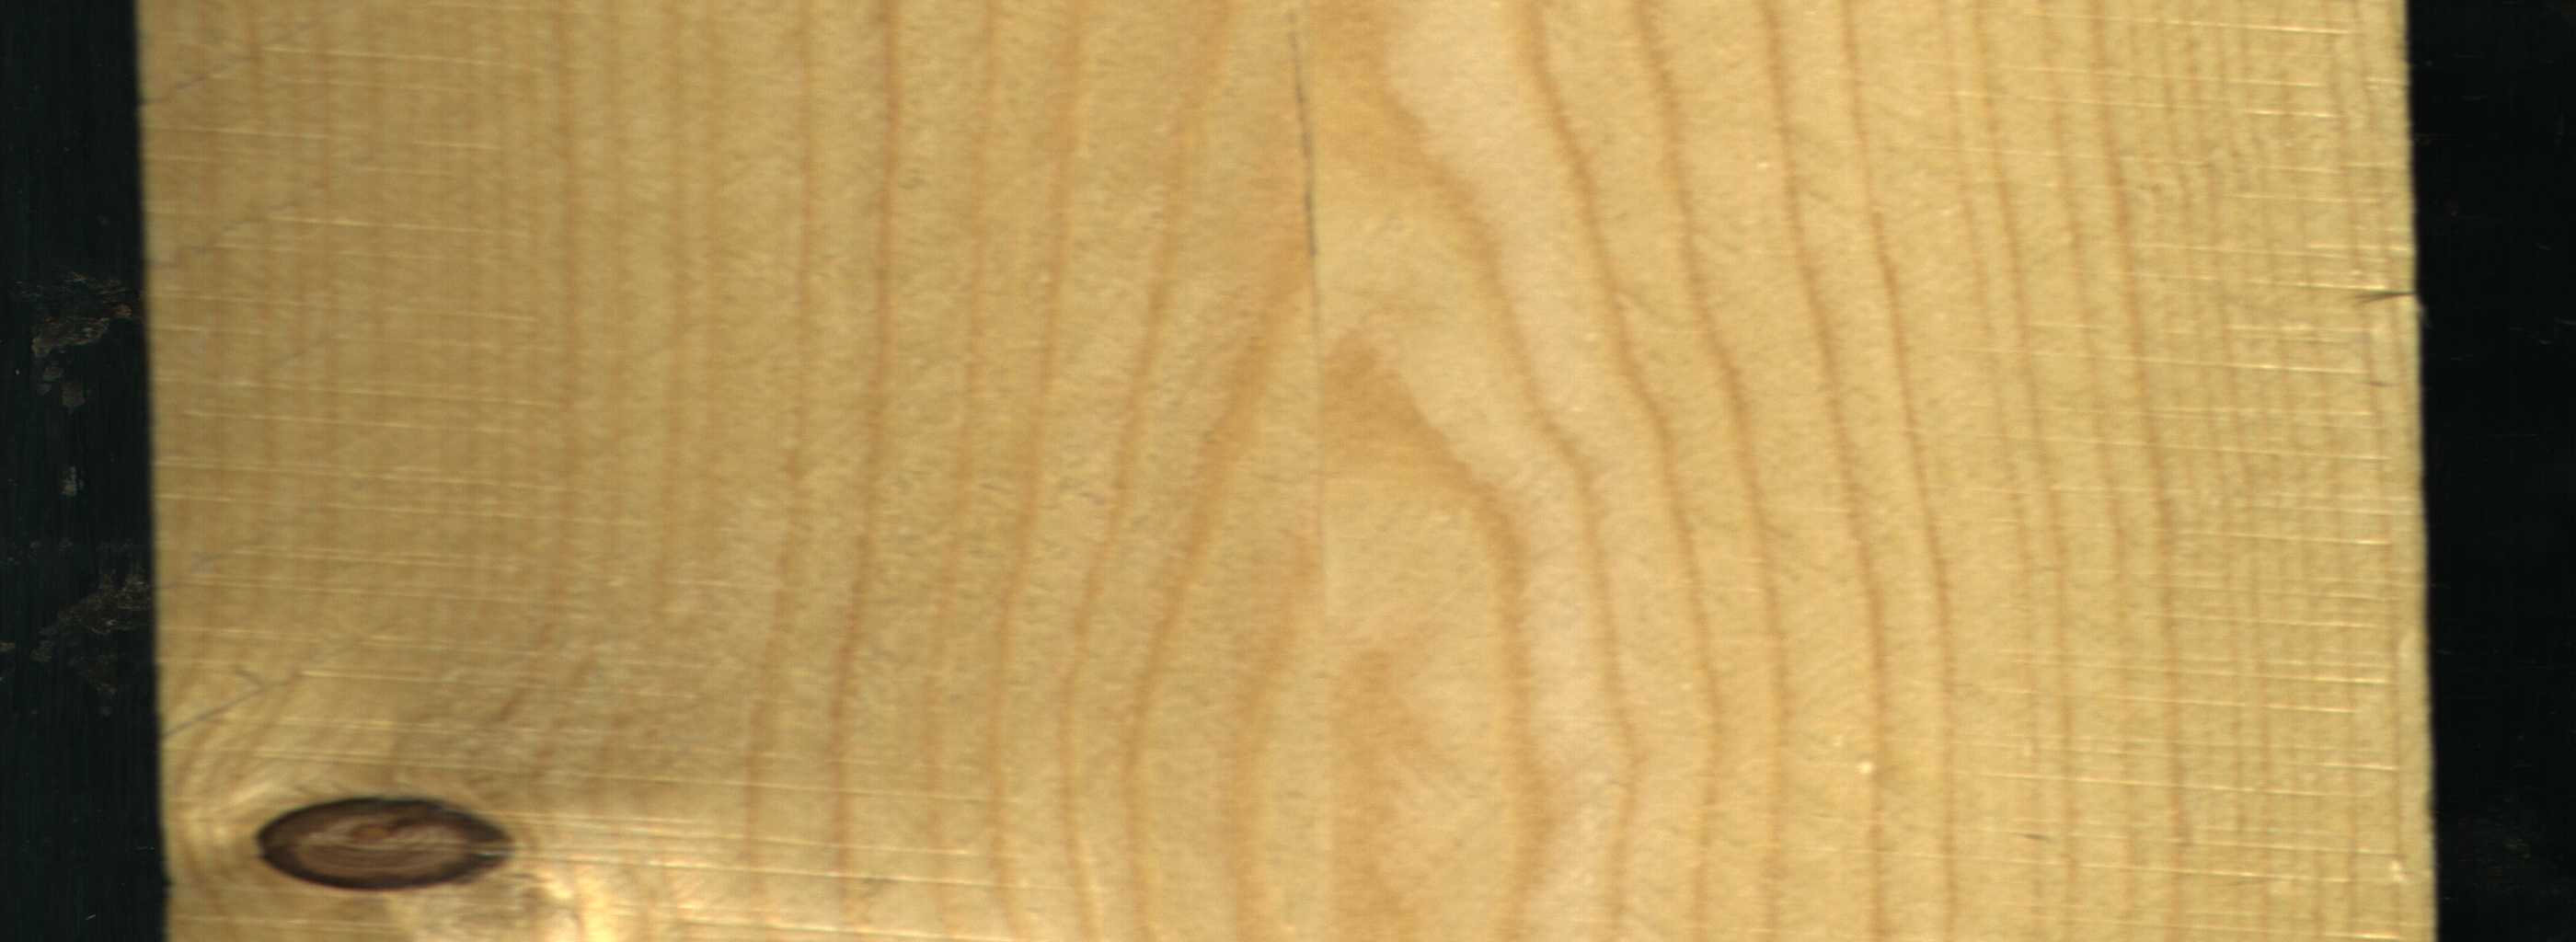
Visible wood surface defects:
Dead_Knot